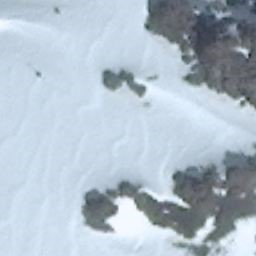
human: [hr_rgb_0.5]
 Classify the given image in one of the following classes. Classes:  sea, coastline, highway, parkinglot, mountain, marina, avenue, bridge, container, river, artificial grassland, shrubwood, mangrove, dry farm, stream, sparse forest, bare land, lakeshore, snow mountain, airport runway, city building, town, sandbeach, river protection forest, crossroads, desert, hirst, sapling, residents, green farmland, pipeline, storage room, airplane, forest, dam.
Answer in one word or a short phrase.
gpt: snow mountain